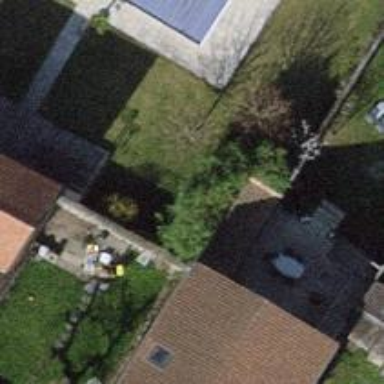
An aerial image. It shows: Garden with deciduous broadleaved trees.